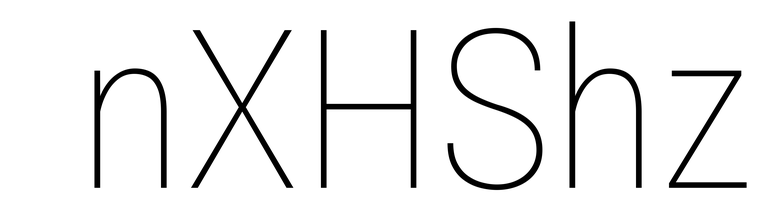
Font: Roboto_Condensed_Thin